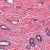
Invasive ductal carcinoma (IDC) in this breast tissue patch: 1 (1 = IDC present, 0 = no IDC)